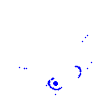
Particle: kaon